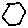
Label: hexagon